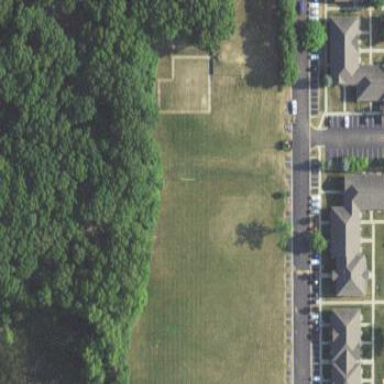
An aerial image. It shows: Soccer pitch for leisure land activities.